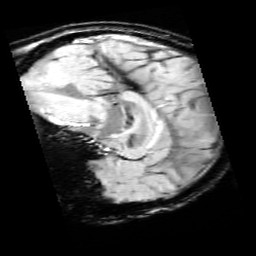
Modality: SWI
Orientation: sagittal
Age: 11
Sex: male
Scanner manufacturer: siemens
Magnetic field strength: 3 T
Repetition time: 0.027 s
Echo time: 0.02 s